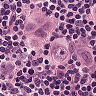
Metastatic tissue present: yes